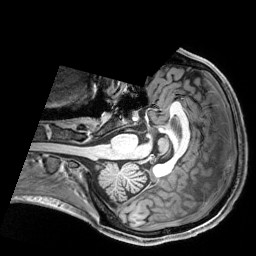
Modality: T1w
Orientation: axial
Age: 27
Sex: male